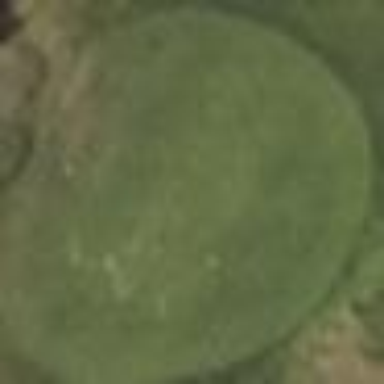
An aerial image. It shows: Golf tee.